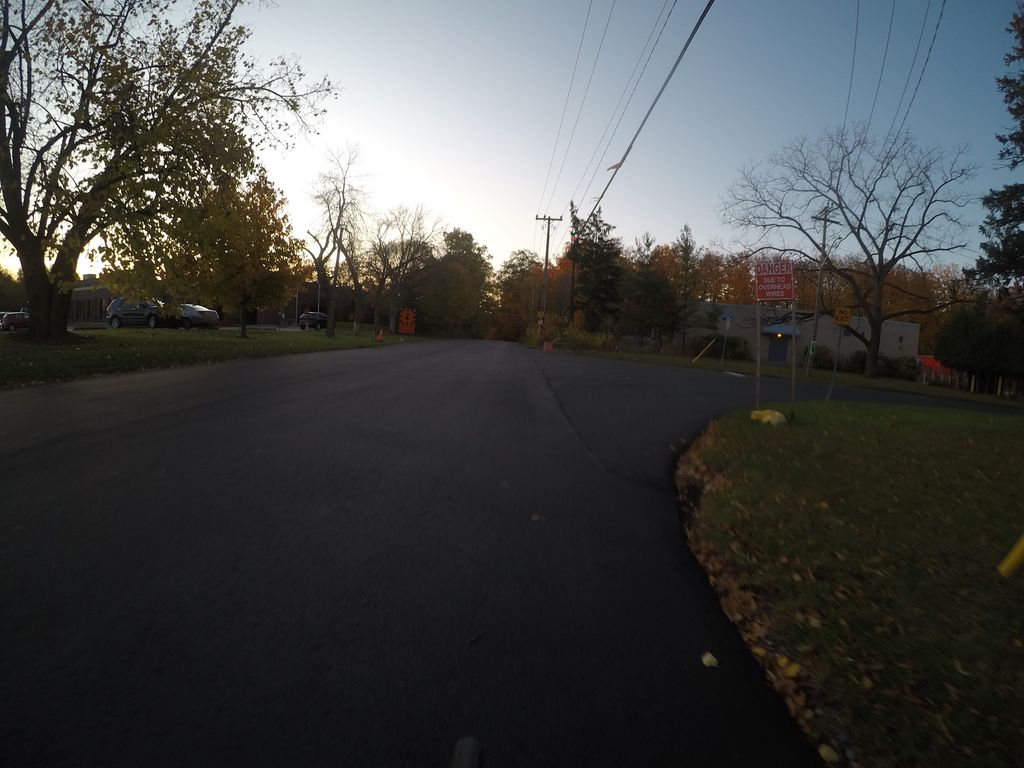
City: kitchener-waterloo